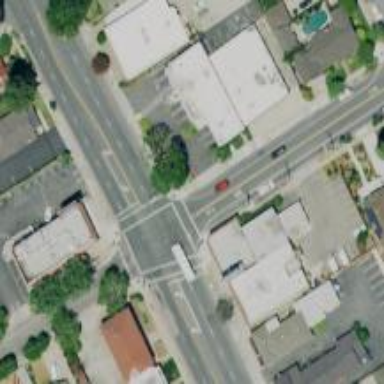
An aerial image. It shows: Solid stop line on the road.